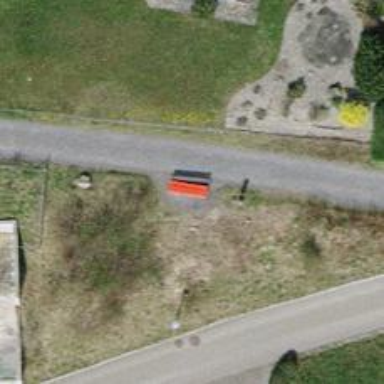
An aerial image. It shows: Red bench.